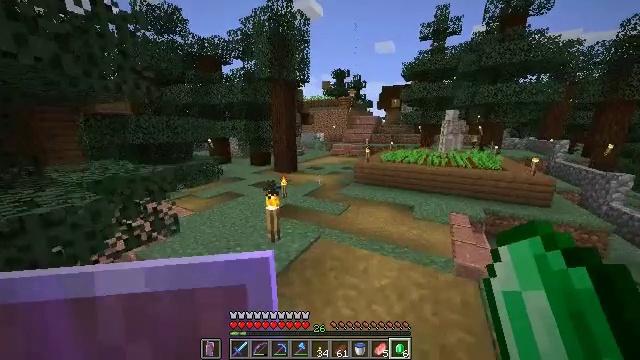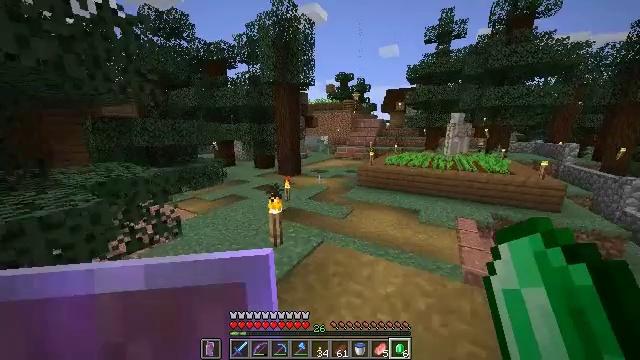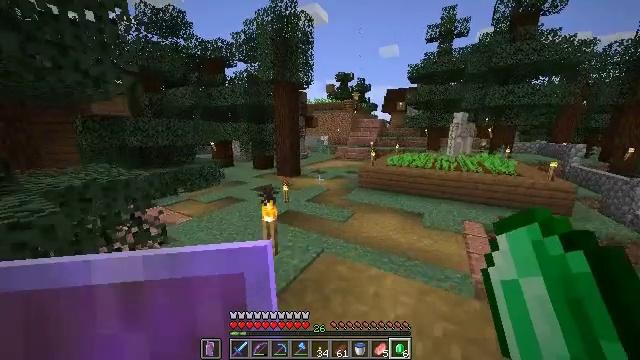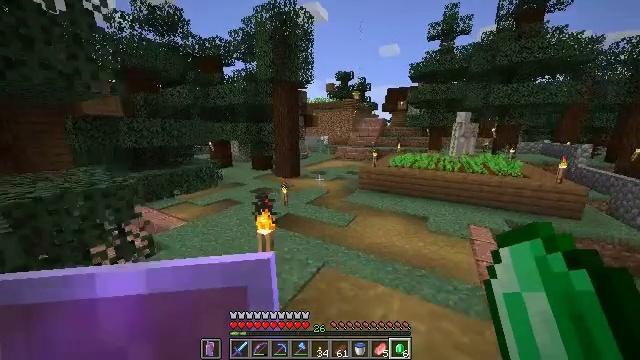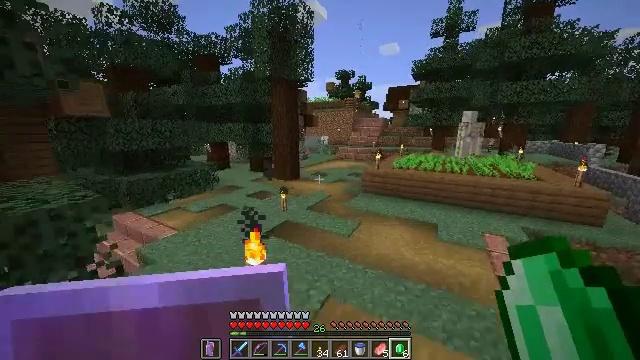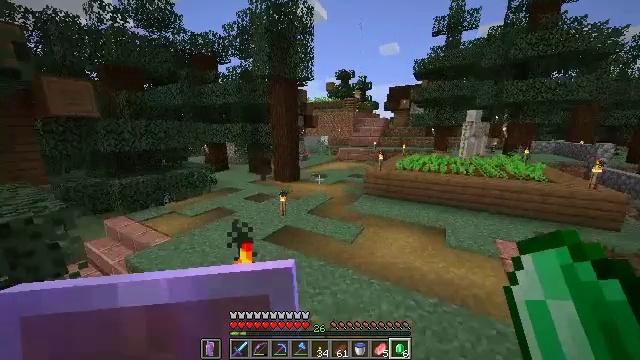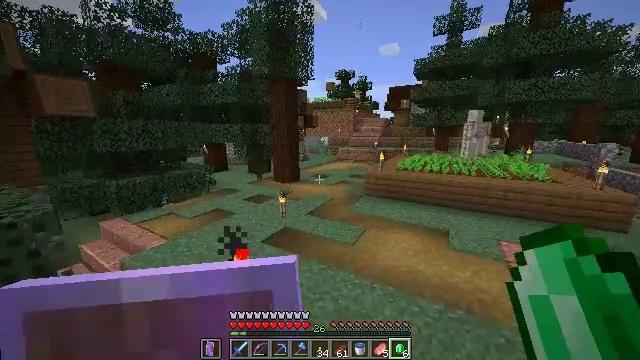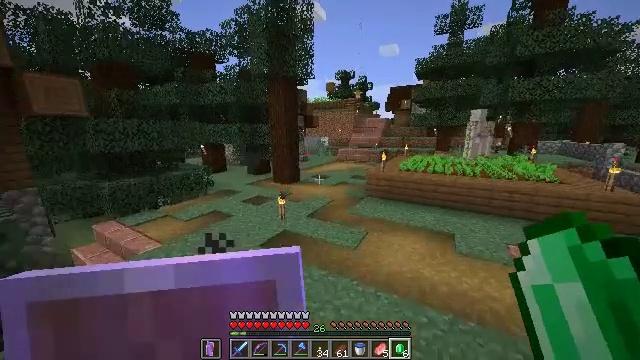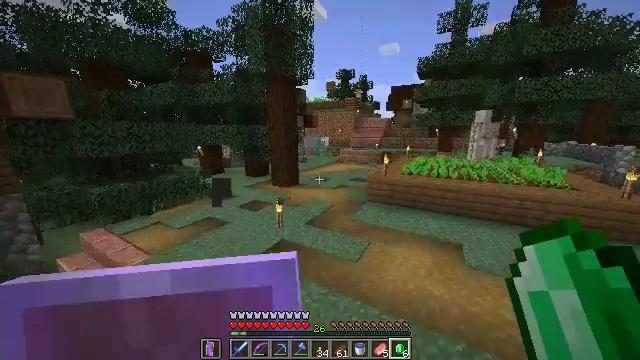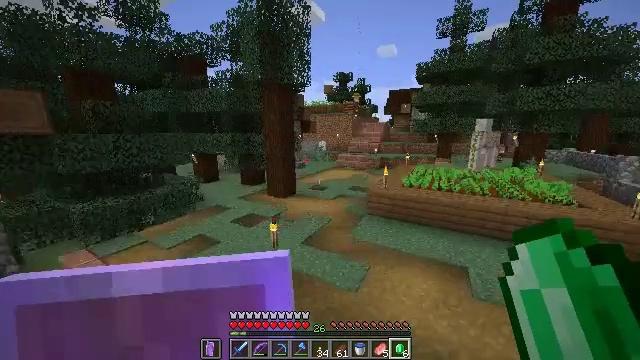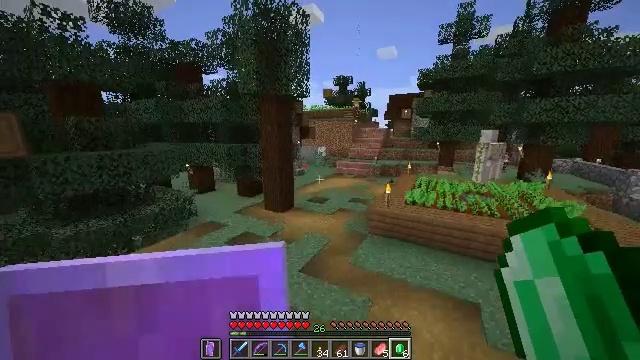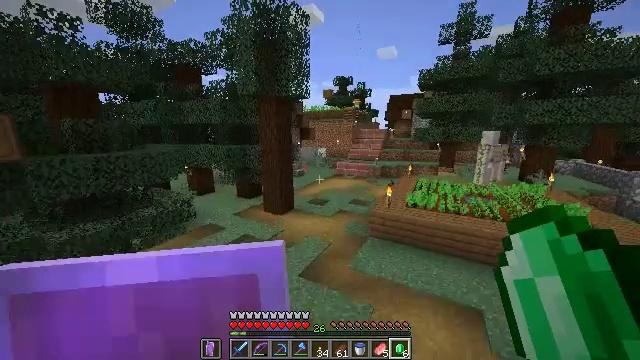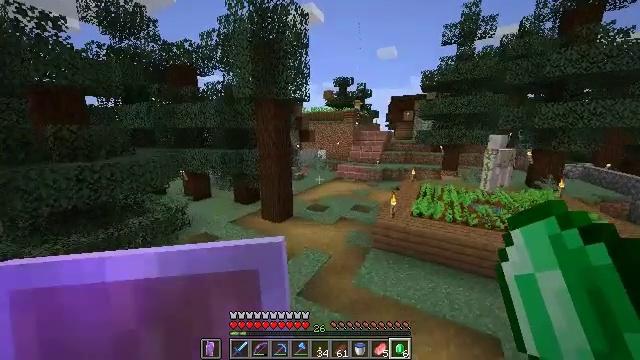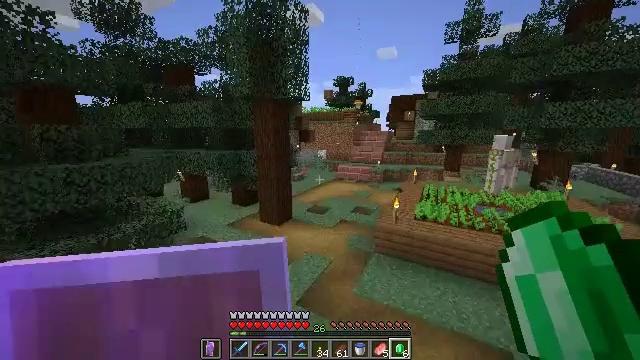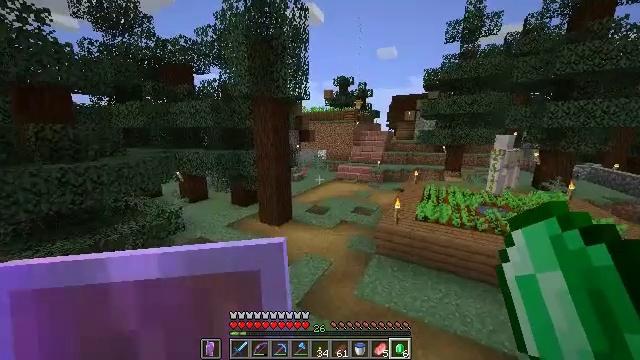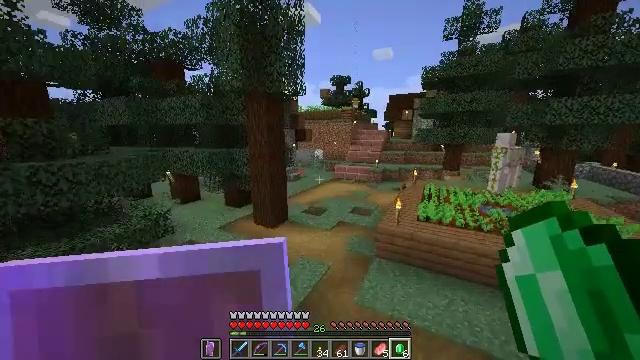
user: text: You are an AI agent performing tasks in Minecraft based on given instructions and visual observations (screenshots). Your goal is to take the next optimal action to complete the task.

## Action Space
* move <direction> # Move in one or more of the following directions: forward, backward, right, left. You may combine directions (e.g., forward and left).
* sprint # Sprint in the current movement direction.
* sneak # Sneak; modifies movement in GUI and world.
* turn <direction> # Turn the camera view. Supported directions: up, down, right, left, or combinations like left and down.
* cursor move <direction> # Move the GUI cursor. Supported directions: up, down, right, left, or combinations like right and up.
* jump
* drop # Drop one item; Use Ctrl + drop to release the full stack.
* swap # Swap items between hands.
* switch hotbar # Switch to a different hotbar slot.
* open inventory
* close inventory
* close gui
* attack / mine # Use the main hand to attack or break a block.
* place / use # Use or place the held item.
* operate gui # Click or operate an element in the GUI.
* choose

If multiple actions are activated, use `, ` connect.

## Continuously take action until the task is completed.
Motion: motion action
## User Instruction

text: Break the grass block.
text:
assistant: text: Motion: move forward, turn left
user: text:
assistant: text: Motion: move forward
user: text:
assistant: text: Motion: move forward
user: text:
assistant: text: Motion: move forward
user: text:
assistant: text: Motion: move forward
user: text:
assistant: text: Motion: move forward
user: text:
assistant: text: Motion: move forward
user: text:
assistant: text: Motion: move forward, jump
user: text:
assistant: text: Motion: move forward, jump
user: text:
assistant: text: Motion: move forward, jump
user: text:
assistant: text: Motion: move forward
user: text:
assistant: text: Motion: move forward
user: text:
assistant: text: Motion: move forward
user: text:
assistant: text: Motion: move forward
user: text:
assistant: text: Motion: move forward
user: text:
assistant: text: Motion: move forward
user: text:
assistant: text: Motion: move forward
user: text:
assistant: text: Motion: move forward
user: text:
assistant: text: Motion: move forward, turn right
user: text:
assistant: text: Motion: move forward
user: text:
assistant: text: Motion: move forward
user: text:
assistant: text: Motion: move forward
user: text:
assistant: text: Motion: move forward, jump
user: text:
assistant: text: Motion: move forward, jump
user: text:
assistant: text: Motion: move forward, jump
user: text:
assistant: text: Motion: move forward, jump
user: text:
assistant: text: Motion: move forward, turn right
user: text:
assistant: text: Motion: move forward
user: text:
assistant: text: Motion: move forward
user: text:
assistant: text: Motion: move forward